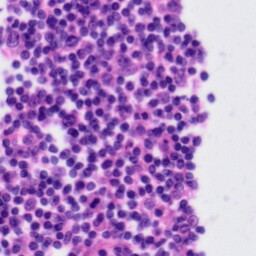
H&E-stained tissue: Tonsil